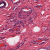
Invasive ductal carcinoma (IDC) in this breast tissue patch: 0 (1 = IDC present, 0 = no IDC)